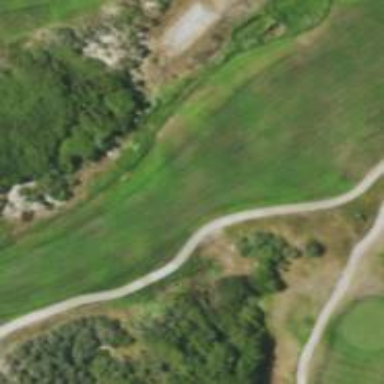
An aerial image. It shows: Golf hole.